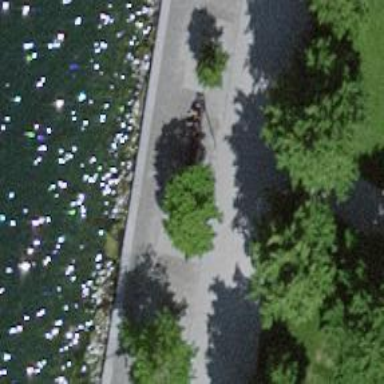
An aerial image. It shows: Black bench.